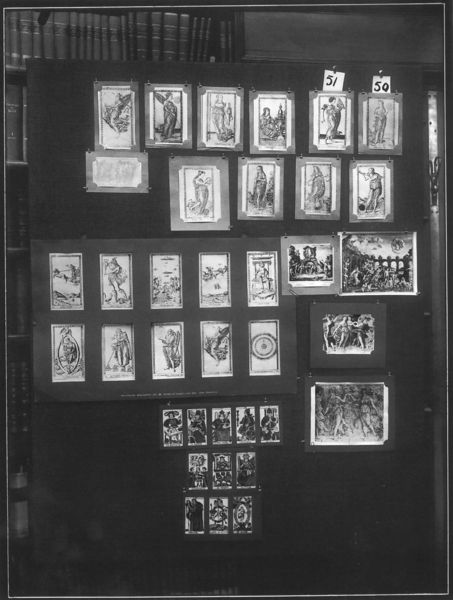
Titel: Mnemosyne (Bilderatlas, Fotos der Tafeln)
Künstler: Aby Warburg
Institution: London, The Warburg Institute Archive ©
Schlagwörter: weiß, menschen, schwarz, regal, stehen, bild, holzschnitt, bilder, bücher, graphik, tafel, collage, galerie, foto, fotografie, photographie, hängen, verkauf, buch, druckgraphik, stich, seite, schwarzweiß, photo, ausstellung, bücherregal, karte, bibliothek, sammlung, aufnahme, reihenfolge, katalog, gemäldesammlung, atlas, doppelseite, aufnahmen, aby warburg, aby, mnemosyne, bildband, 50, 51, fotosd, katalogisierung, ordnen, tafelband